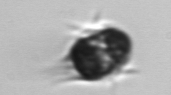
Label: Mesodinium